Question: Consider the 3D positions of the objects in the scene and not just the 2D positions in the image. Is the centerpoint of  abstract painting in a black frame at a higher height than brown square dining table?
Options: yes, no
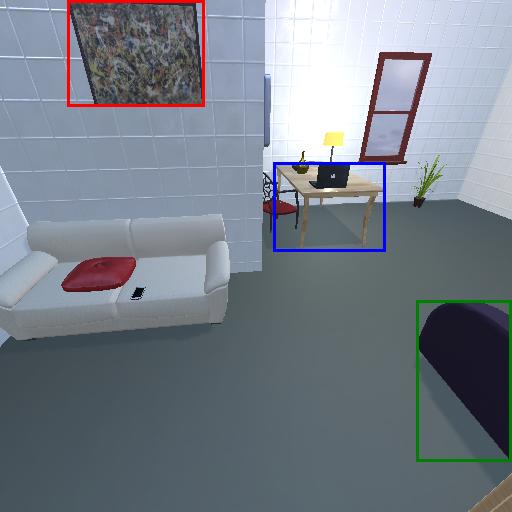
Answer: yes